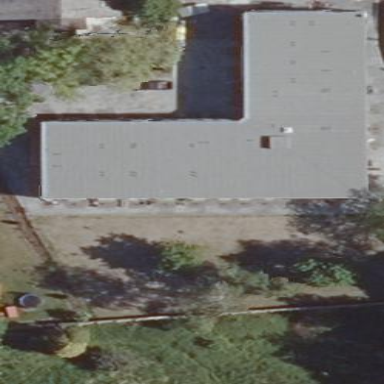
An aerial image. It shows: Nursing home building.